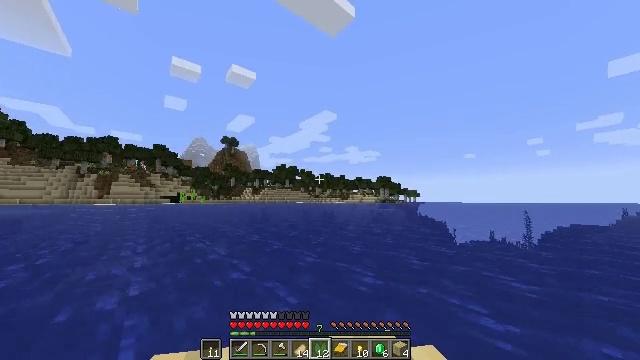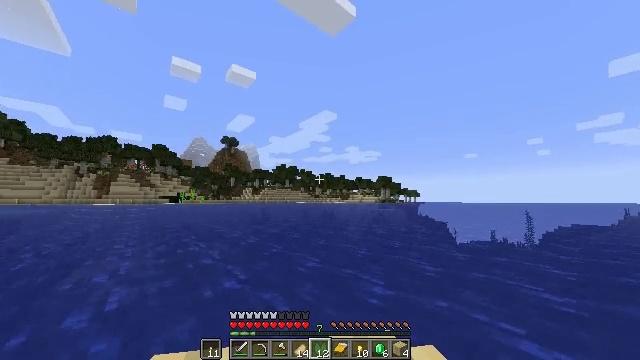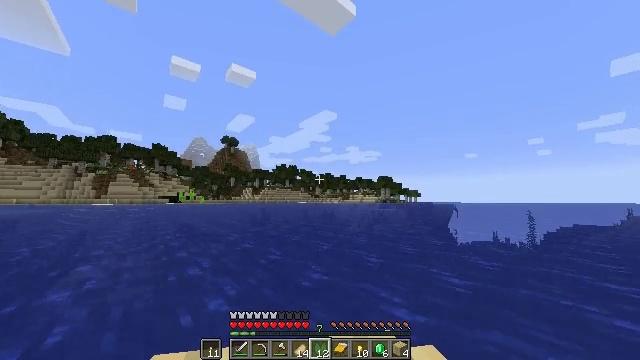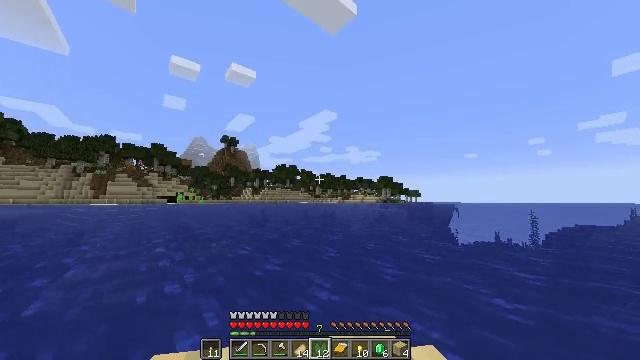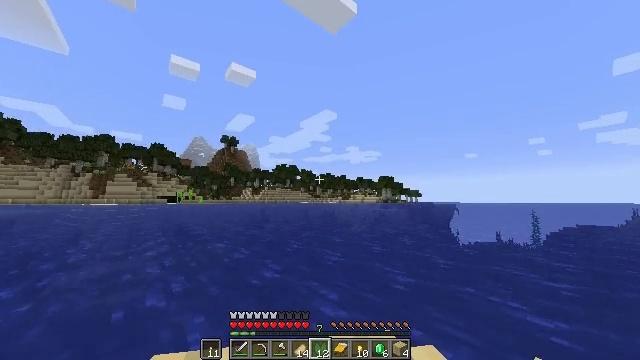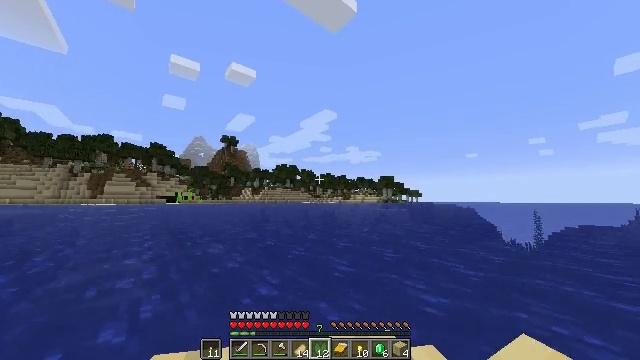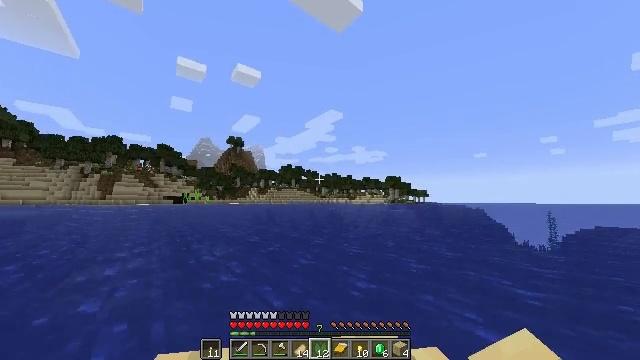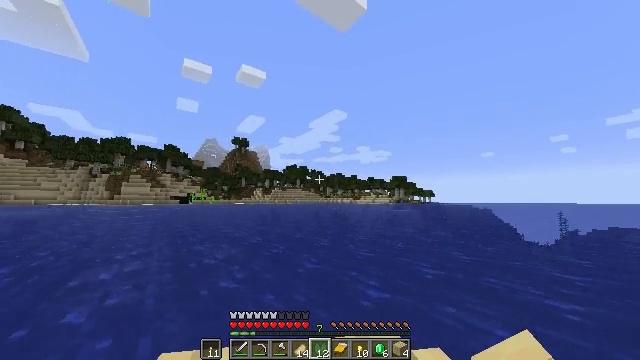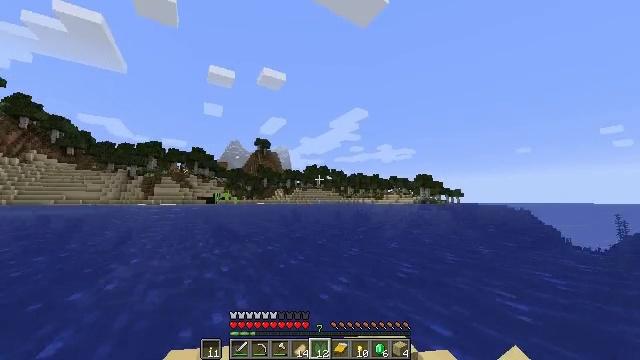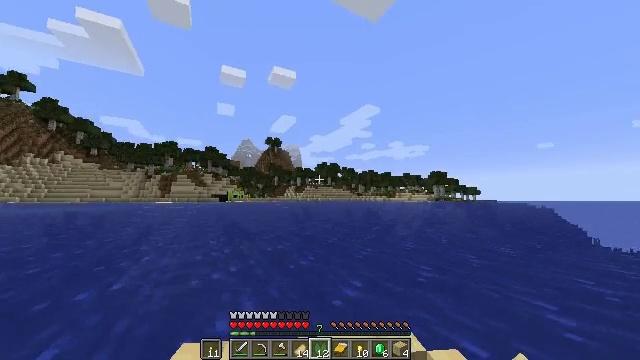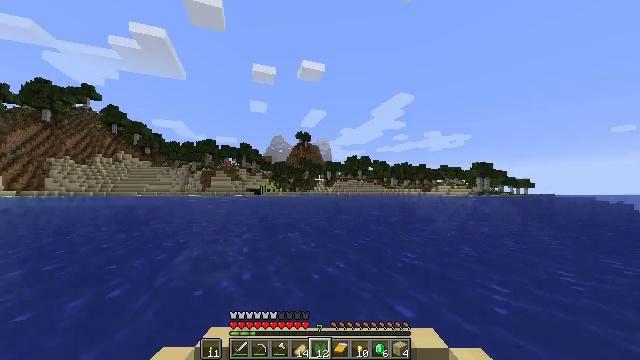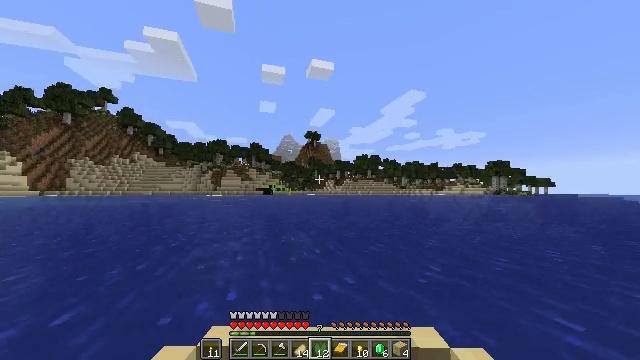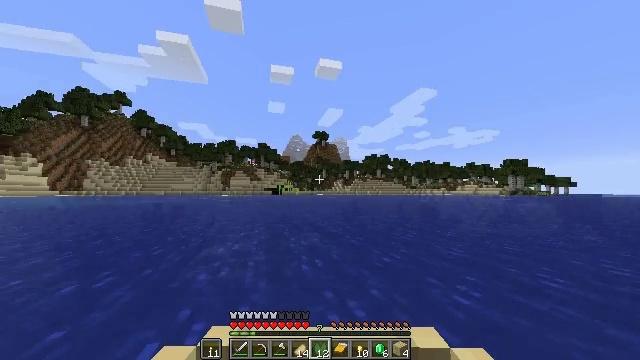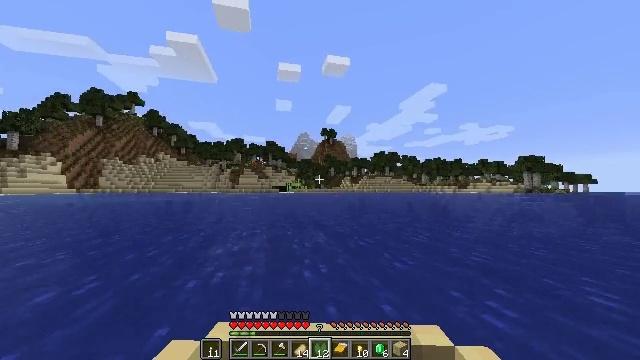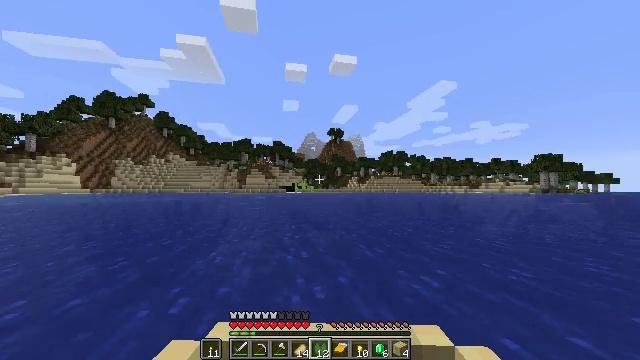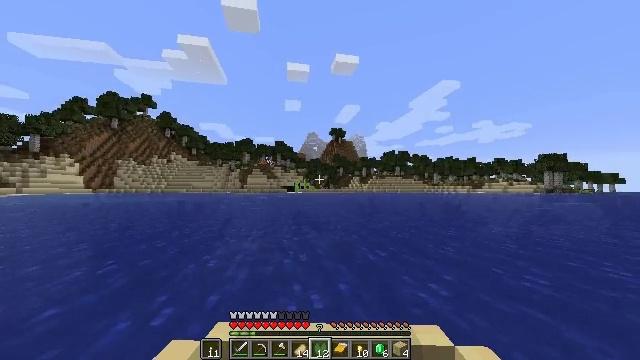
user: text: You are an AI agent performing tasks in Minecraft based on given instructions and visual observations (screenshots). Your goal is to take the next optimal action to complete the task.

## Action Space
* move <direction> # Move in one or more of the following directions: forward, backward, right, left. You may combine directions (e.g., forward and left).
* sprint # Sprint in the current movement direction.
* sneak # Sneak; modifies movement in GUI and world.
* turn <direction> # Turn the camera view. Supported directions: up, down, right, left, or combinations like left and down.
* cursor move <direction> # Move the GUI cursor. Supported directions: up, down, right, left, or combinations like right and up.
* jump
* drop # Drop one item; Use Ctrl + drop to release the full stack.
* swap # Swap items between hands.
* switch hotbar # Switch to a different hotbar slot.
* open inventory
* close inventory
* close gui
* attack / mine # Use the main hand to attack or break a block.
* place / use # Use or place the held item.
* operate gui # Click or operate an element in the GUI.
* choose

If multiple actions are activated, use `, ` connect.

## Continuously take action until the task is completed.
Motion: motion action
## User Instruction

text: Remove a lily pad from the inventory.
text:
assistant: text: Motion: move forward, sprint
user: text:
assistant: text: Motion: move forward, sprint
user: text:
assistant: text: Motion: move forward, sprint
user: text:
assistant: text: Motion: move forward, sprint
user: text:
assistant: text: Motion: move forward and move left, sprint
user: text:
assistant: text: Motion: move forward and move left, sprint
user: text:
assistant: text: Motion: move forward and move left, sprint
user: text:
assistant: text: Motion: move forward, sprint, turn left
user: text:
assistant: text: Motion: move forward, sprint, turn left
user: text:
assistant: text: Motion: move forward, sprint, turn left and down
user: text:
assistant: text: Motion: move forward, sprint
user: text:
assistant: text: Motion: move forward, sprint
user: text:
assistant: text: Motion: move forward, sprint, turn left
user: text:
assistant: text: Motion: move forward, sprint
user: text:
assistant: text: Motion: move forward, sprint
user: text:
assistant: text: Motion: move forward, sprint
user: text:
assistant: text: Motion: move forward, sprint
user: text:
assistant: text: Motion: move forward, sprint
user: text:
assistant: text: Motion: move forward, sprint
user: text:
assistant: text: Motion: move forward, sprint
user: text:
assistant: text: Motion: move forward, sprint
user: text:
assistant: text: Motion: move forward, sprint
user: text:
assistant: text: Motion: move forward, sprint
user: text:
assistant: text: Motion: move forward, sprint, turn right and up
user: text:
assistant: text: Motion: move forward and move right, sprint, turn right and up
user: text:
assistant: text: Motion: move forward and move right, sprint, turn right and up
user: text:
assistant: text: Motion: move forward, sprint
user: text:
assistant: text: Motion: move forward, sprint
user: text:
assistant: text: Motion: move forward, sprint
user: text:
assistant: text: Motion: move forward, sprint, turn down